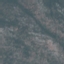
Land use / land cover class: HerbaceousVegetation